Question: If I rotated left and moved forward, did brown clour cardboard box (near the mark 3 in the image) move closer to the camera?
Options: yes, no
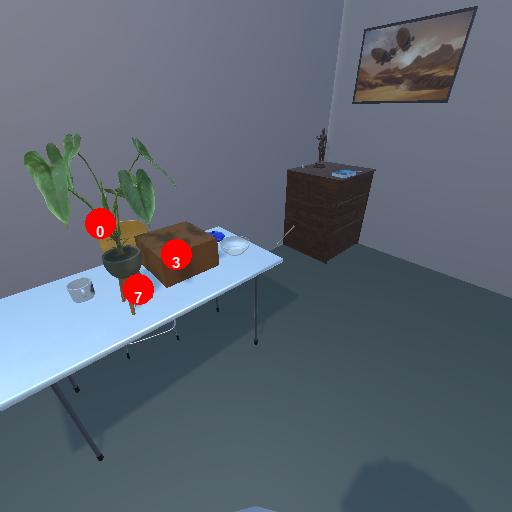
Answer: yes